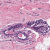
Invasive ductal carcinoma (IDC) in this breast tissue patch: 0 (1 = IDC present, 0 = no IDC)